Aerial crown-view tile of a tropical tree (Barro Colorado Island, Panama), acquired 20240716:
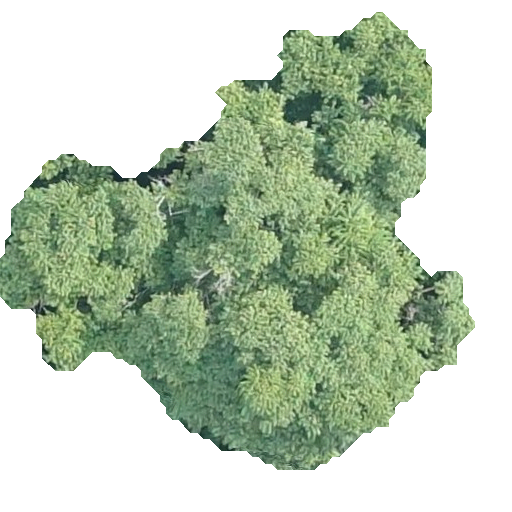
Species: Luehea seemannii
GBIF accepted scientific name: Luehea seemannii
Crown area: 200.181 m²